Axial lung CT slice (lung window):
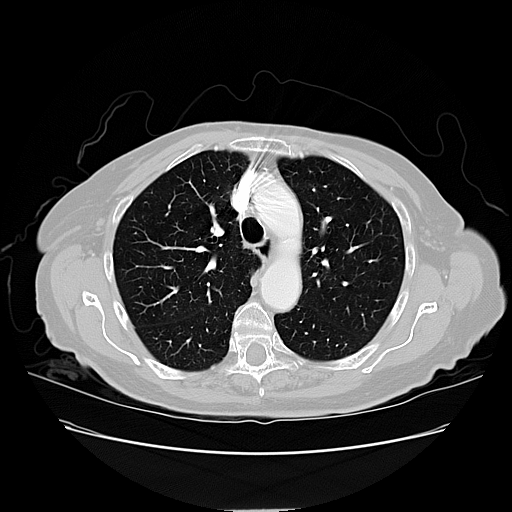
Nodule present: no